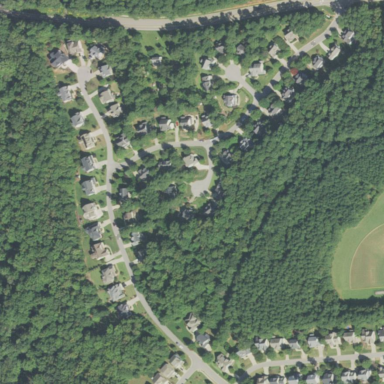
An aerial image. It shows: Residential neighbourhood.